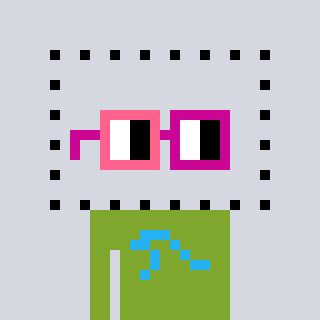
a pixel art character with square pink and red glasses, a void-shaped head and a slimegreen-colored body on a cool background